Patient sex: F
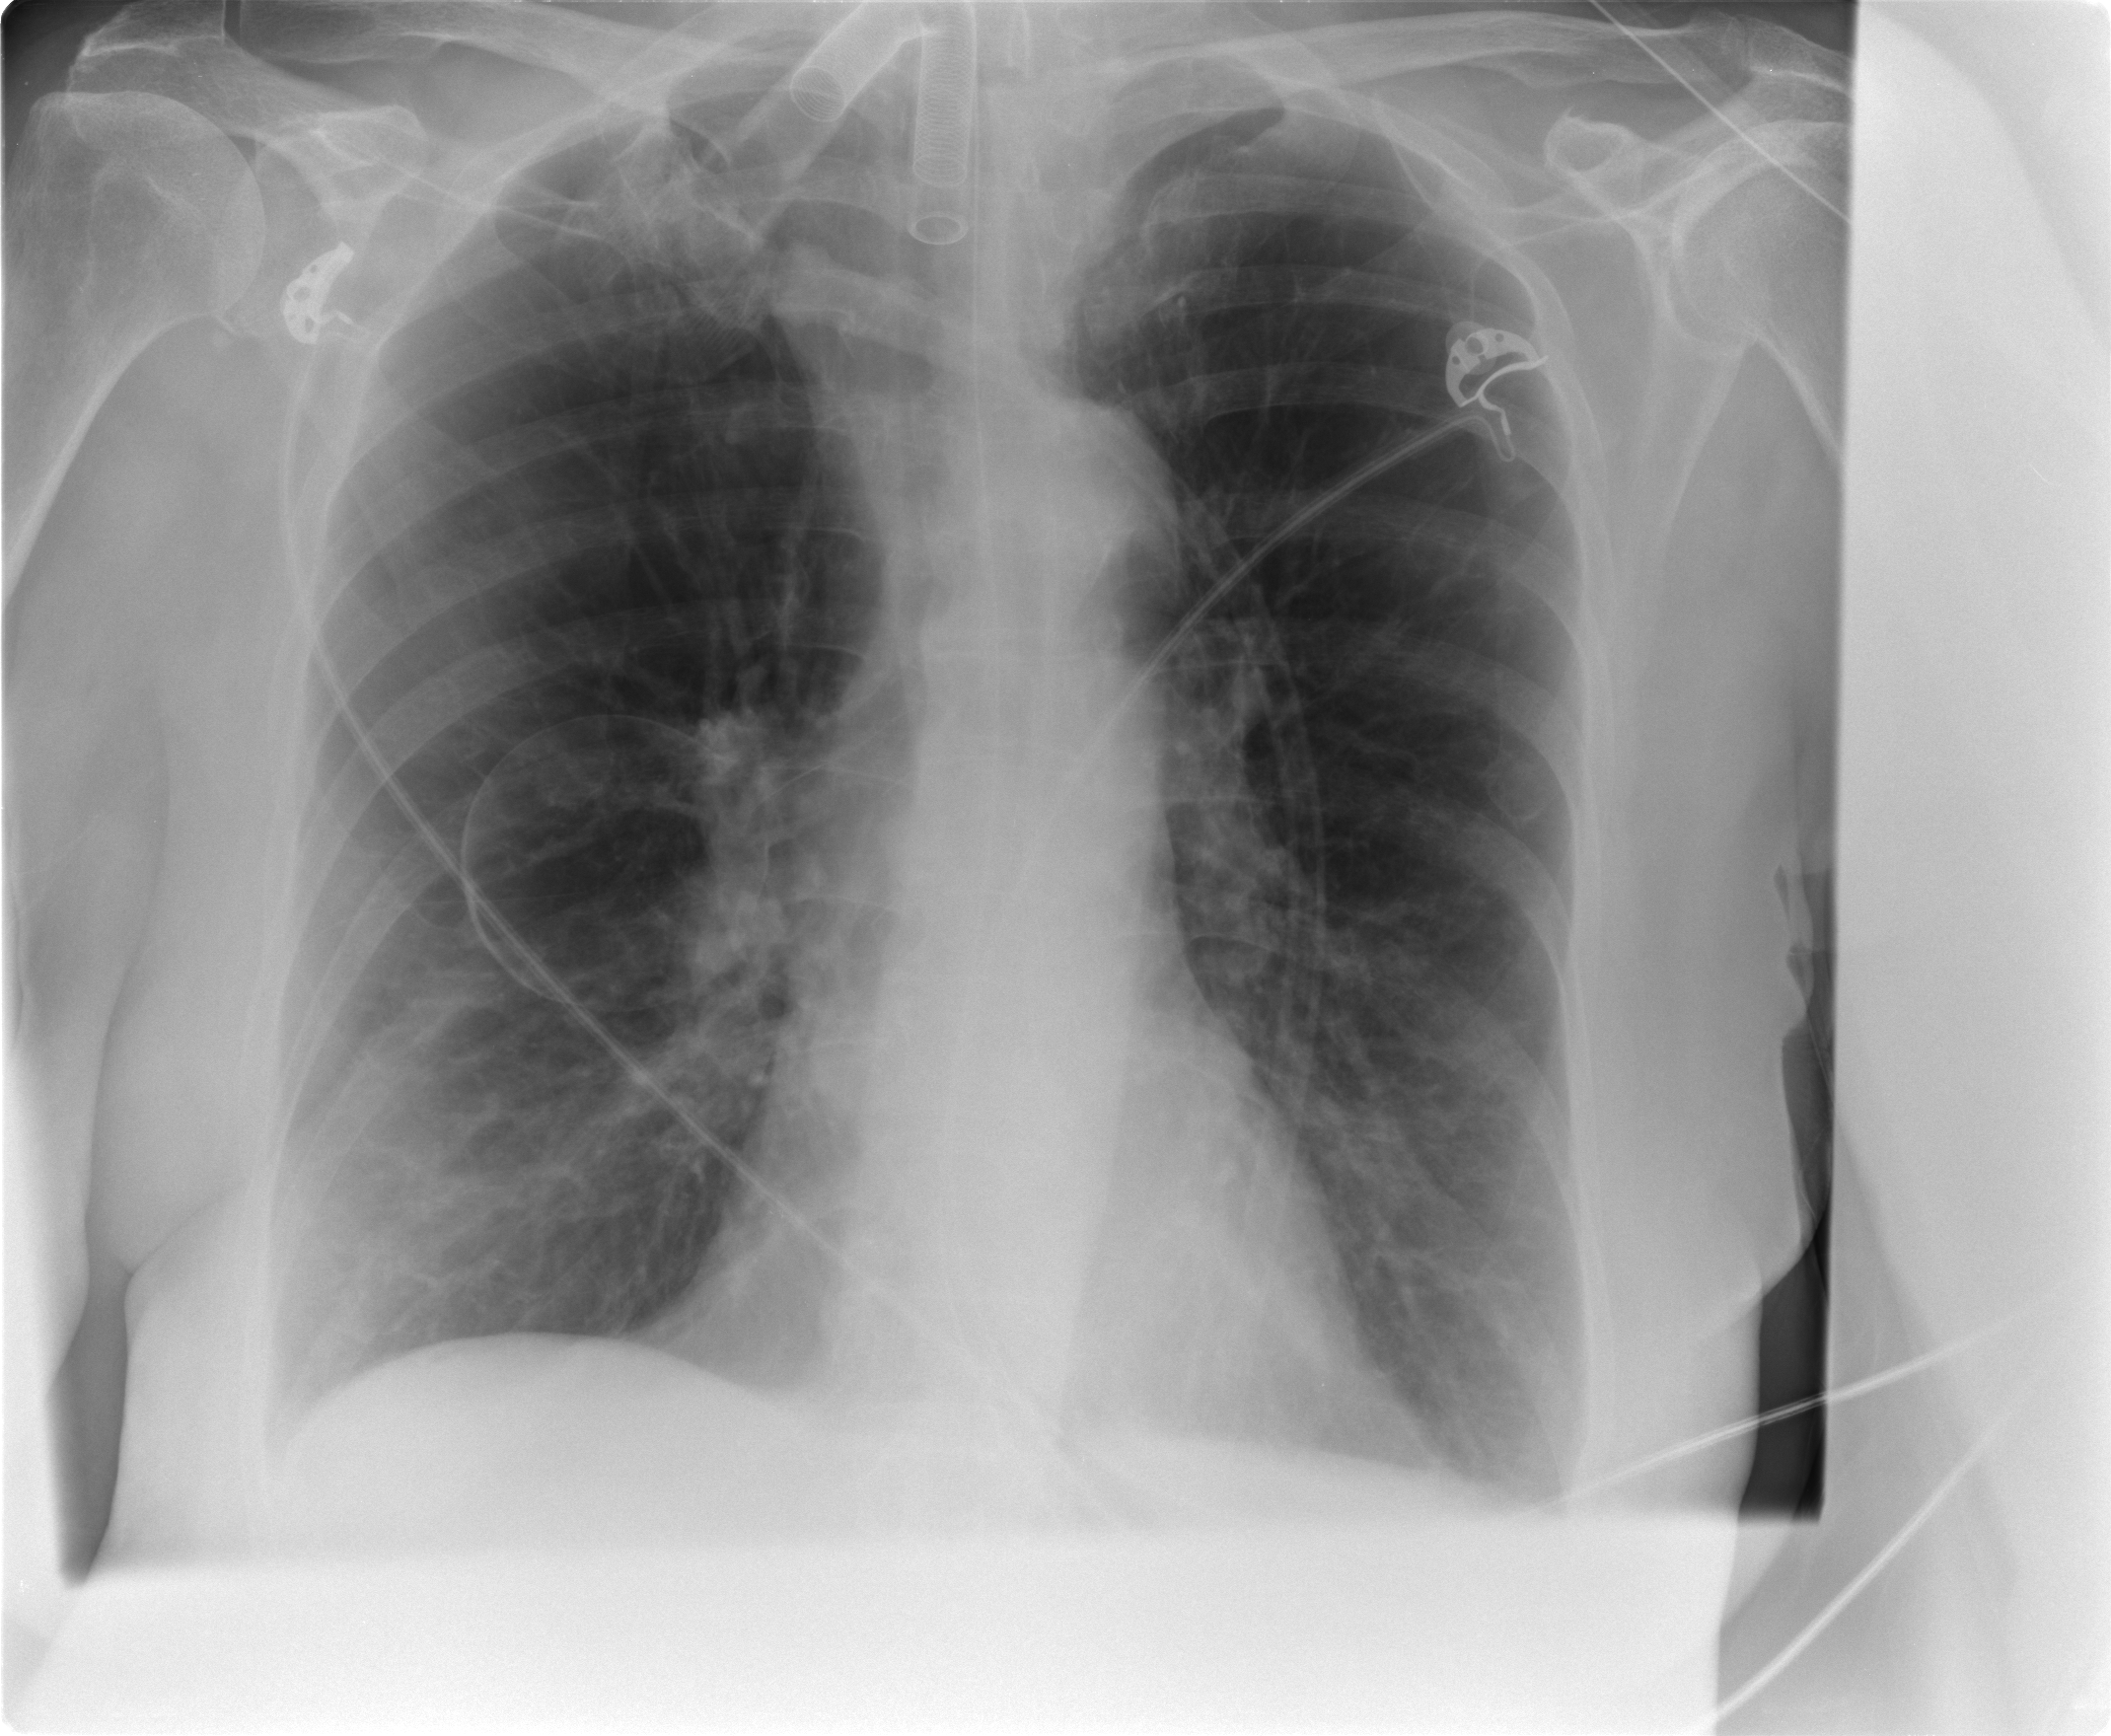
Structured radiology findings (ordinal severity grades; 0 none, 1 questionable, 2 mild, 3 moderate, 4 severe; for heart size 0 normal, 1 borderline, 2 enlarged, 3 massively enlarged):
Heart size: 0
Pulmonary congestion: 0
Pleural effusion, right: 0
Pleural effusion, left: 0
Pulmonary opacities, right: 0
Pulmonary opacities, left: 0
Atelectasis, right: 2
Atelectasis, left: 0